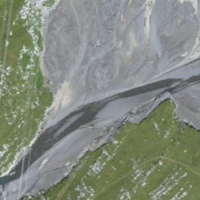
EUNIS habitat code: 23
Species observed at this site:
Bartsia alpina